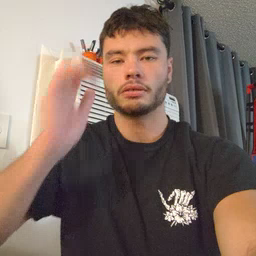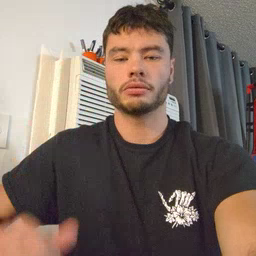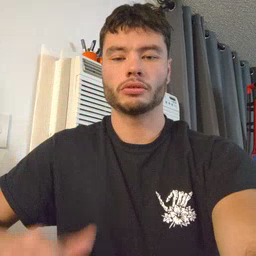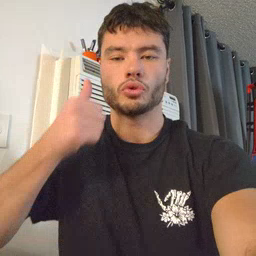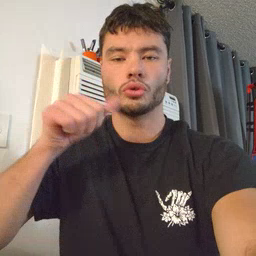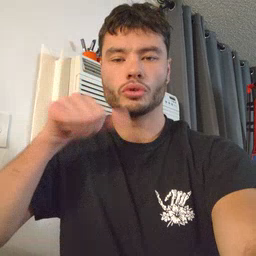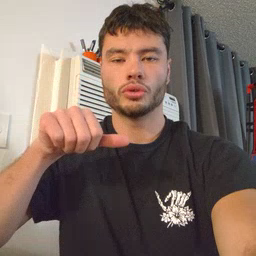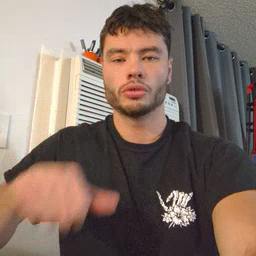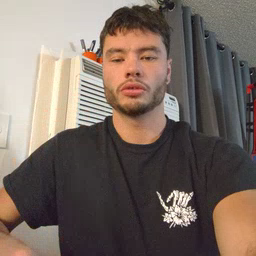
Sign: girl